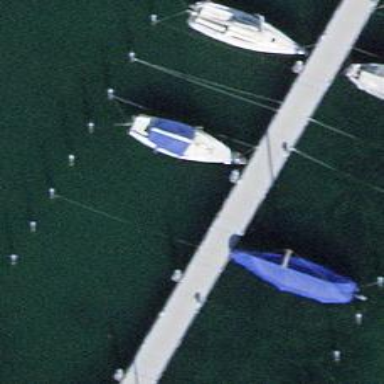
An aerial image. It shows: Man-made pier.